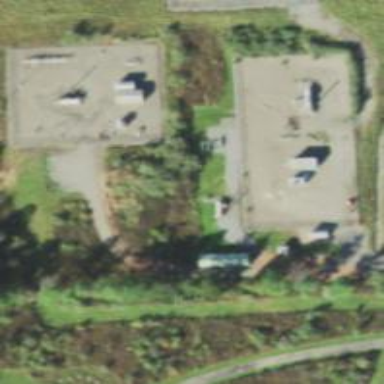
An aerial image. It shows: Industrial area used for gas-related purposes.